Interaction volume radius: 5 \u00c5
Interaction volume height: 10 \u00c5
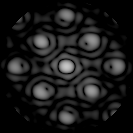
Disorder parameter: 0.09943